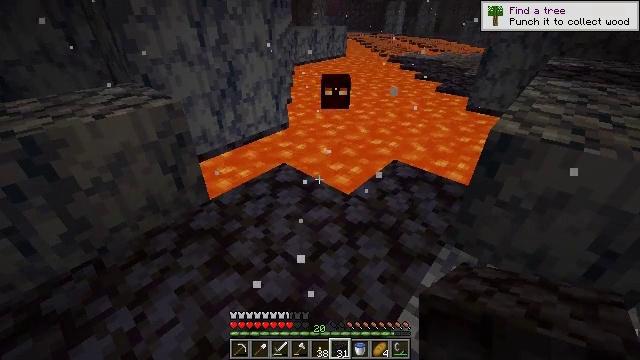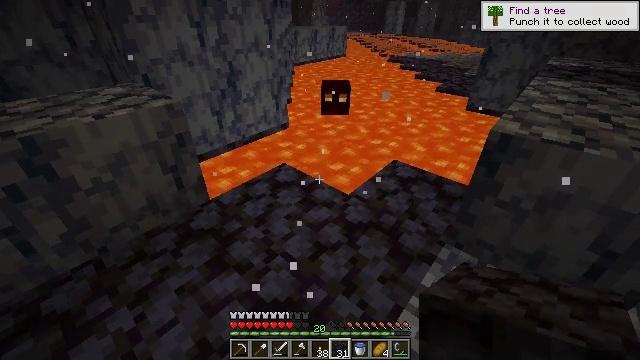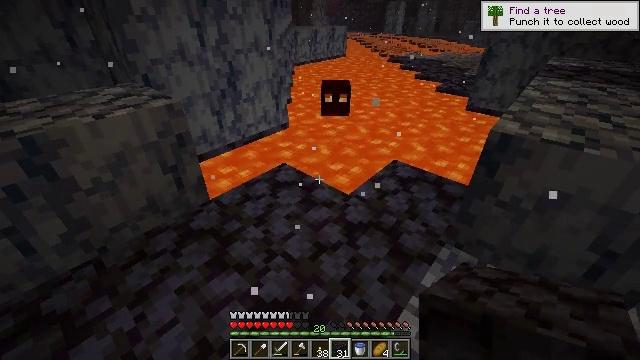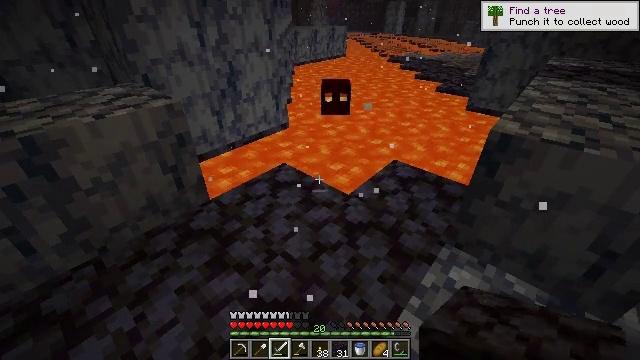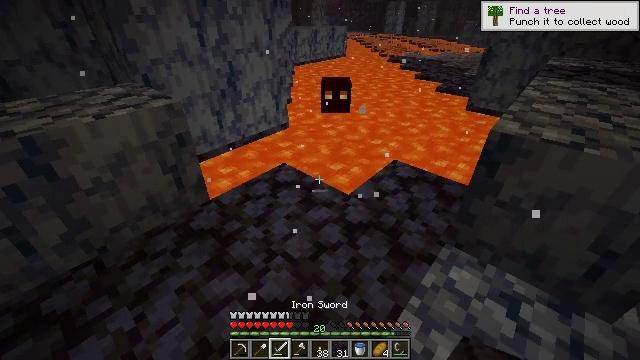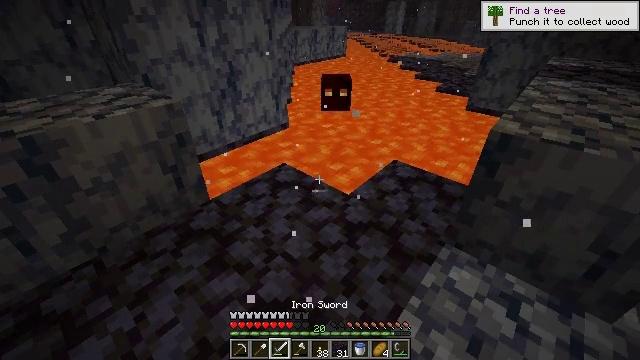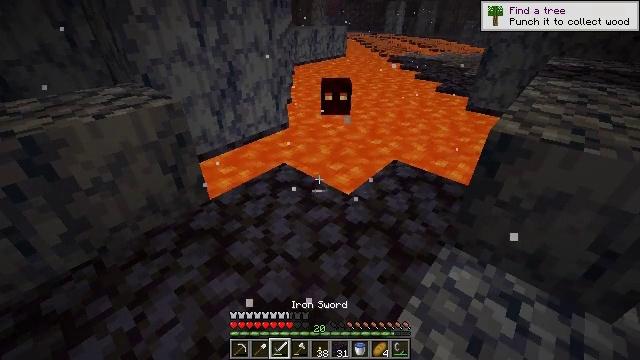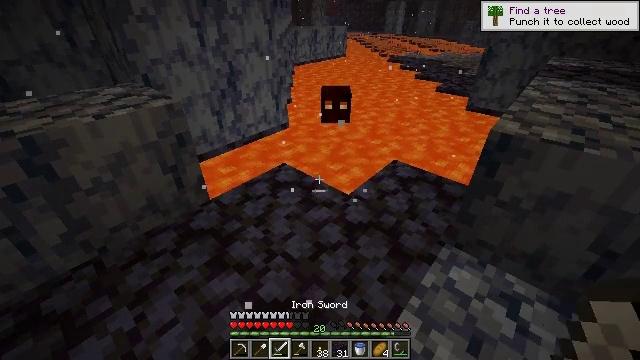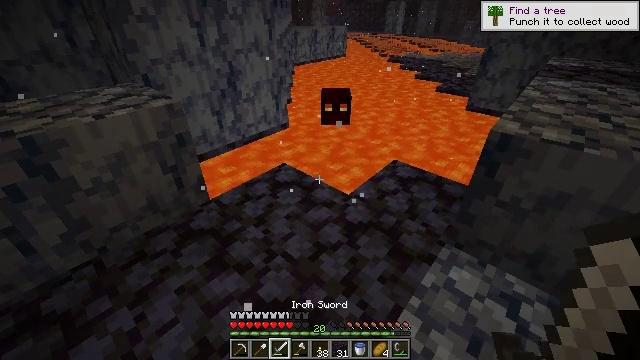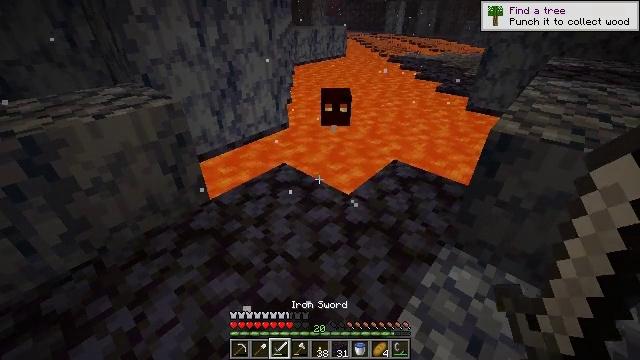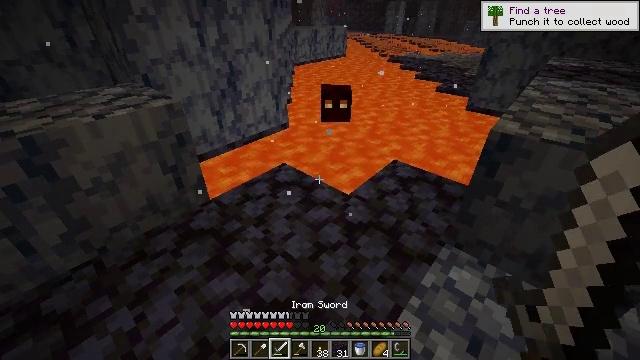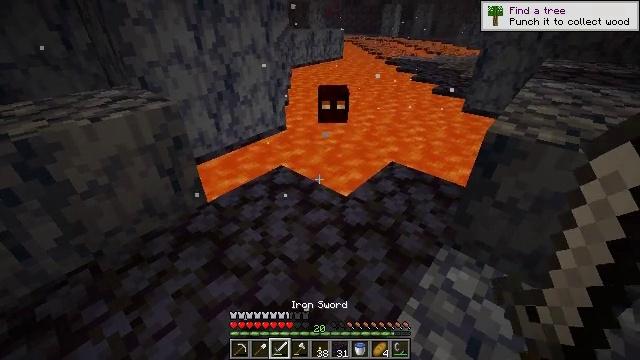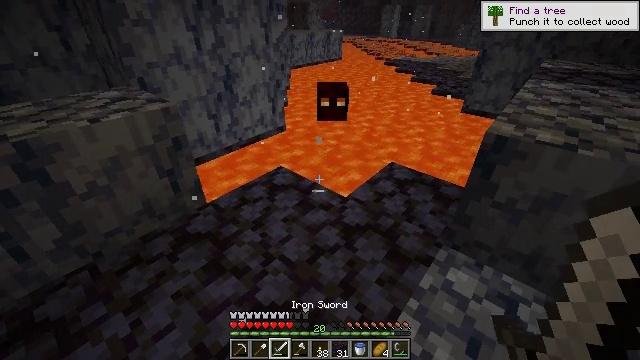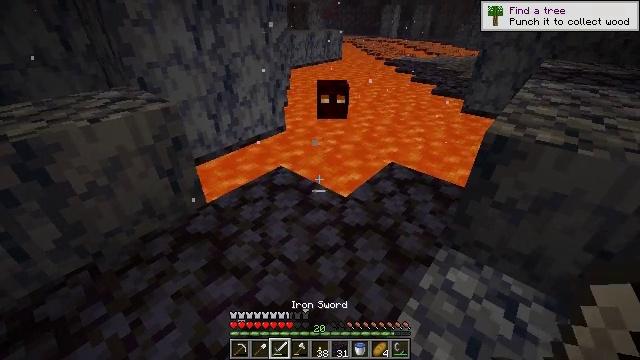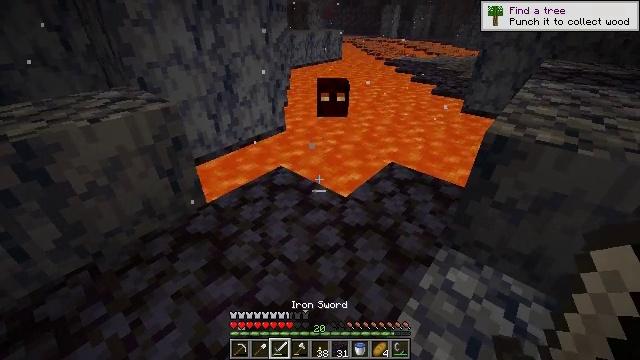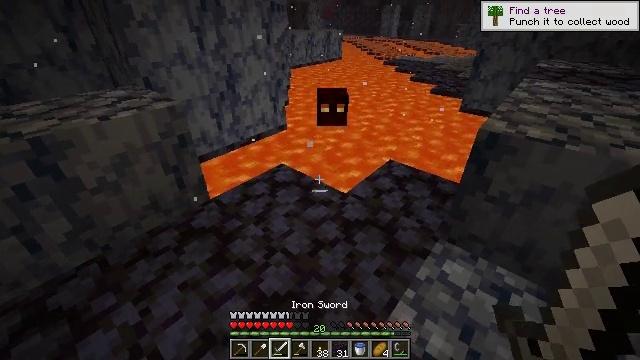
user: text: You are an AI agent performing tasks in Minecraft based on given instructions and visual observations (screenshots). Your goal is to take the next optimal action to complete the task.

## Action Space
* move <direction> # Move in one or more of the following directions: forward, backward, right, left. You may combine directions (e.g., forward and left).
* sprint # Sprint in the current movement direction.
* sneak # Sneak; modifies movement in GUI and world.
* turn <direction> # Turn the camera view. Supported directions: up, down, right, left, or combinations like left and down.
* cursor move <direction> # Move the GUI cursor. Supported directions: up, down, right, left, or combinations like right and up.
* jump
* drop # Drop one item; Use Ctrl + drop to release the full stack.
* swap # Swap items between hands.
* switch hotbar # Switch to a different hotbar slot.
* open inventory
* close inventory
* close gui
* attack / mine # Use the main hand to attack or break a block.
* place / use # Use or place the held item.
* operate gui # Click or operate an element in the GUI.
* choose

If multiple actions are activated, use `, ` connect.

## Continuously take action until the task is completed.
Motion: motion action
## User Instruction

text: Hunt the magma cube.
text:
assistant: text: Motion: no_op
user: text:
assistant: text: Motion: no_op
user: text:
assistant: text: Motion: switch to hotbar 3
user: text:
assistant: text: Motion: switch to hotbar 3
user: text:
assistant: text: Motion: switch to hotbar 3
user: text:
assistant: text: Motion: switch to hotbar 3
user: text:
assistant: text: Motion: switch to hotbar 3
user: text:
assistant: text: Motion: no_op
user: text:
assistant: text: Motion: no_op
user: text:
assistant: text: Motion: no_op
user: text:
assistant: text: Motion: no_op
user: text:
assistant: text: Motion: no_op
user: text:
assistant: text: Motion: no_op
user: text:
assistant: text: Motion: no_op
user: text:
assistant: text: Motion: move back
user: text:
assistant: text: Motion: move back
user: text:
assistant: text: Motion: move back
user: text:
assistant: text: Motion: move back
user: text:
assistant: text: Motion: move back
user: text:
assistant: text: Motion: move back
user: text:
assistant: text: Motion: no_op
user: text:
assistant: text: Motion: no_op
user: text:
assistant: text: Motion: no_op
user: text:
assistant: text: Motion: no_op
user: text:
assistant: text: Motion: no_op
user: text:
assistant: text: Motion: no_op
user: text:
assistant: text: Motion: no_op
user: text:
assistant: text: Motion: no_op
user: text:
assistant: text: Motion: no_op
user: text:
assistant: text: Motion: no_op